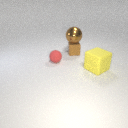
small red rubber sphere to the left of small brown rubber cube